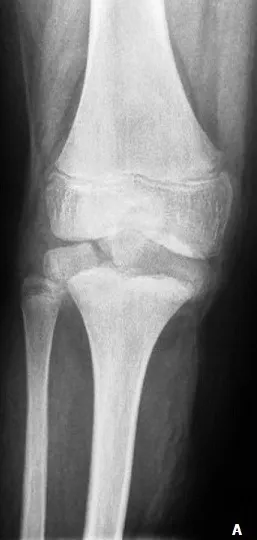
Anteroposterior radiograph of the right knee demonstrating Salter-Harris III fracture fragment.
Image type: radiology (x_ray)